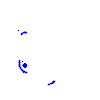
Particle: electron